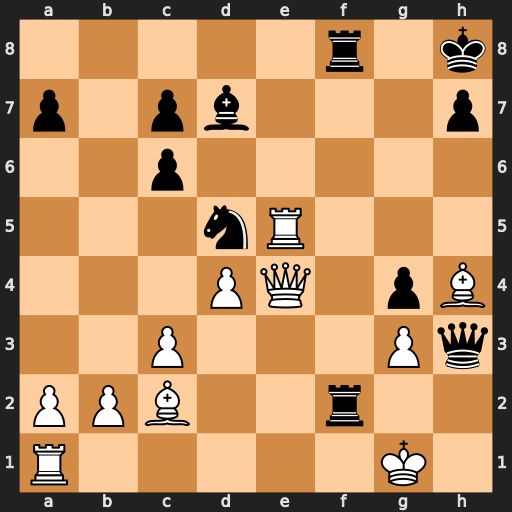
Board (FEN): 5r1k/p1pb3p/2p5/3nR3/3PQ1pB/2P3Pq/PPB2r2/R5K1
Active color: w
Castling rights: -
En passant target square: -
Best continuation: Qxh7#